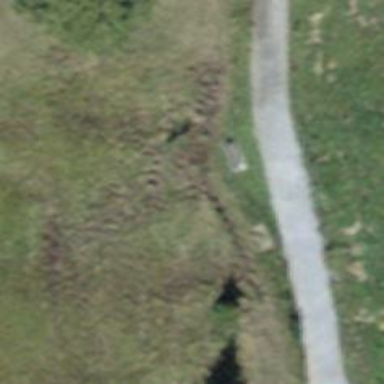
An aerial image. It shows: Bench.